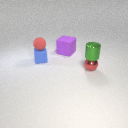
small green metal cylinder in front of small red rubber sphere